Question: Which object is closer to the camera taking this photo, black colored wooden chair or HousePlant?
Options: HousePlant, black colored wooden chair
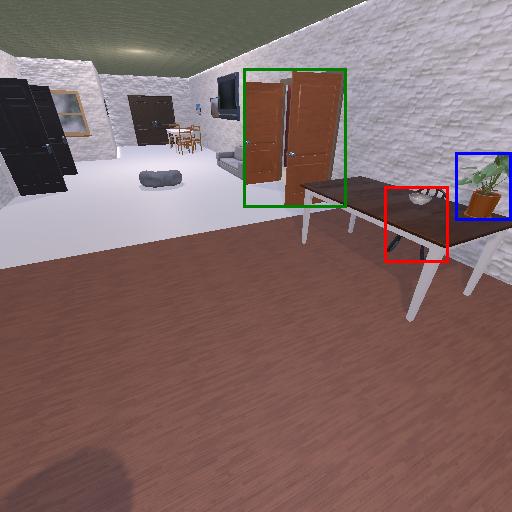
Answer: HousePlant